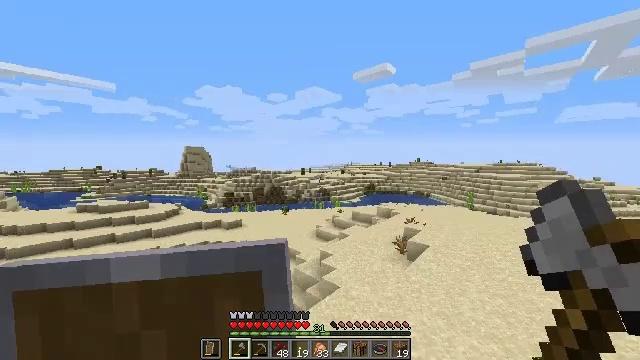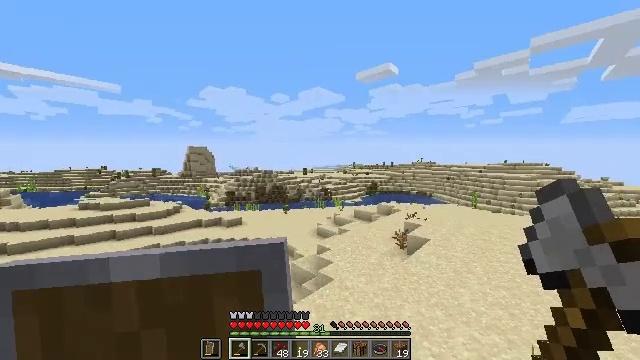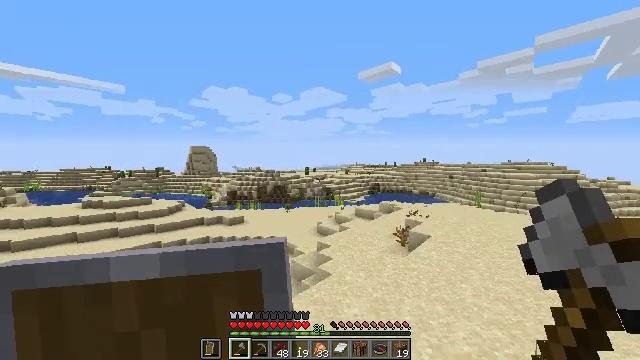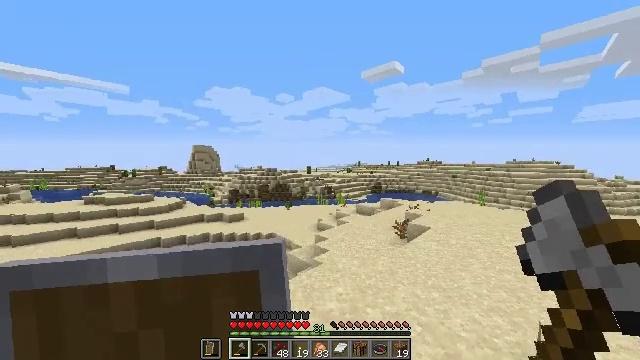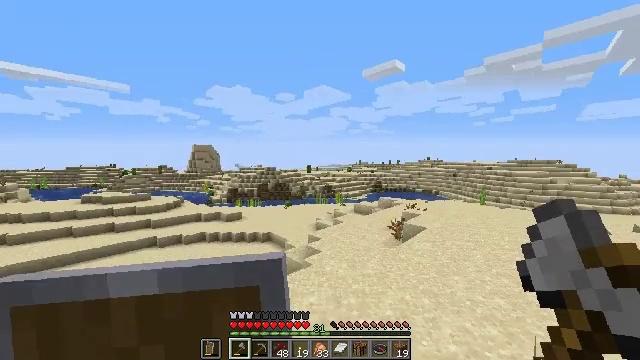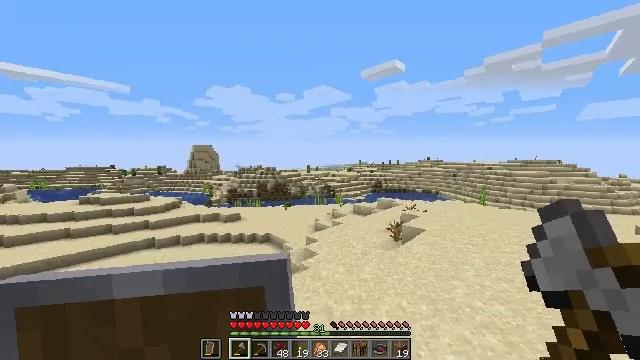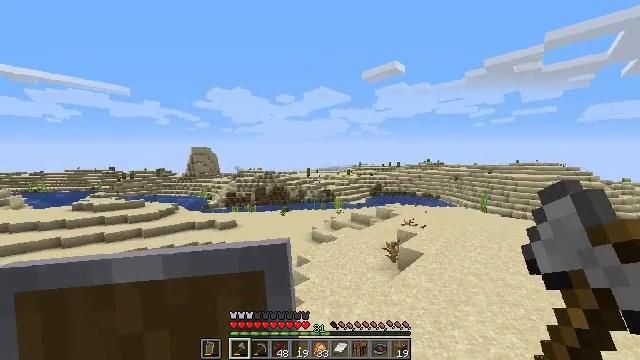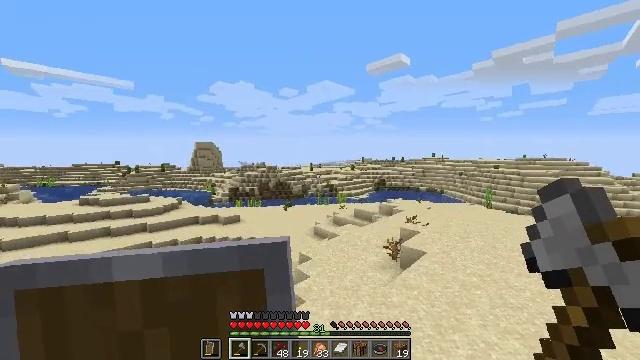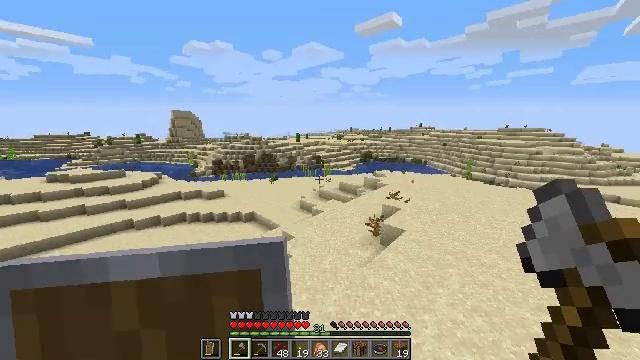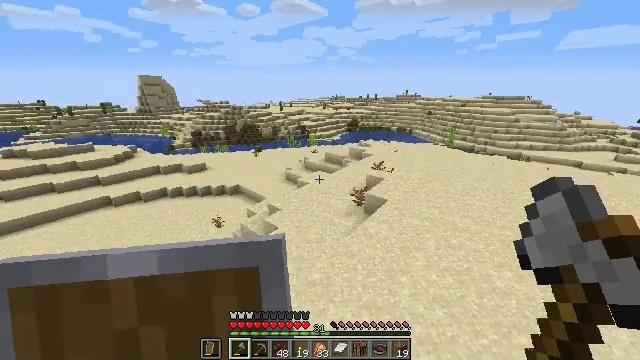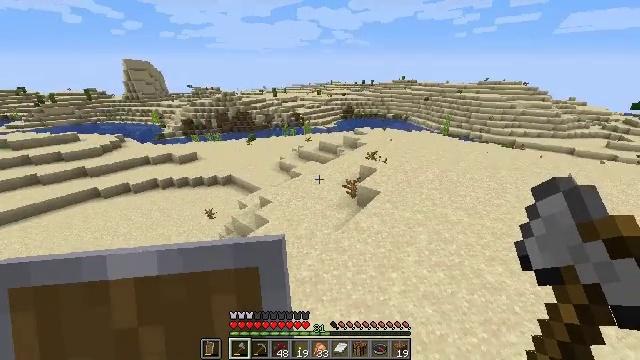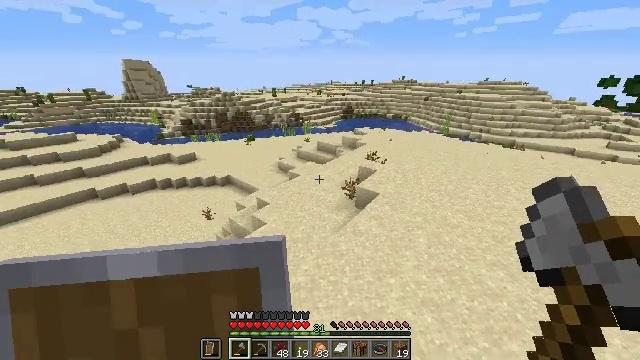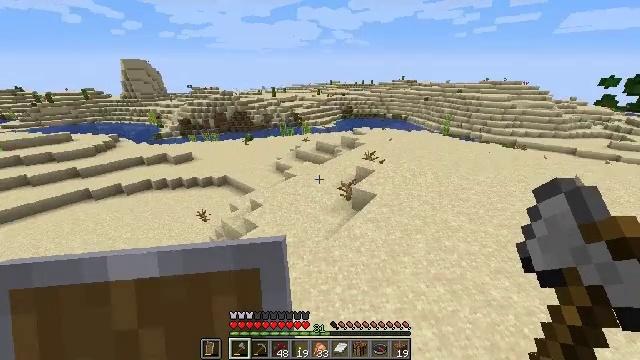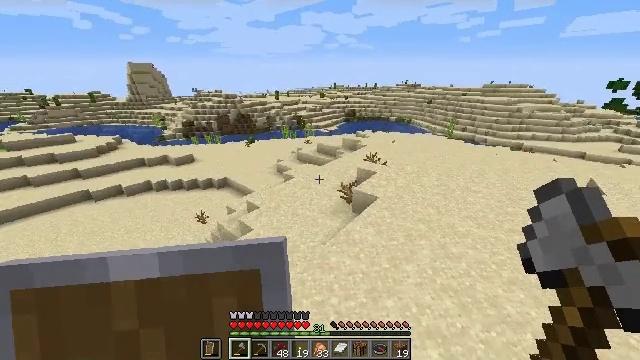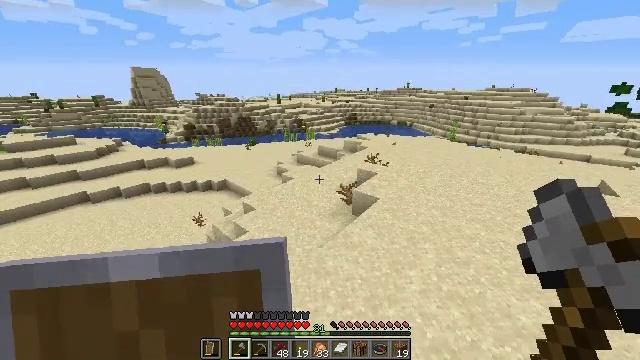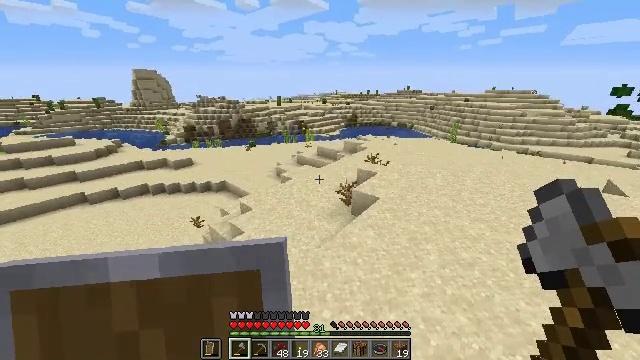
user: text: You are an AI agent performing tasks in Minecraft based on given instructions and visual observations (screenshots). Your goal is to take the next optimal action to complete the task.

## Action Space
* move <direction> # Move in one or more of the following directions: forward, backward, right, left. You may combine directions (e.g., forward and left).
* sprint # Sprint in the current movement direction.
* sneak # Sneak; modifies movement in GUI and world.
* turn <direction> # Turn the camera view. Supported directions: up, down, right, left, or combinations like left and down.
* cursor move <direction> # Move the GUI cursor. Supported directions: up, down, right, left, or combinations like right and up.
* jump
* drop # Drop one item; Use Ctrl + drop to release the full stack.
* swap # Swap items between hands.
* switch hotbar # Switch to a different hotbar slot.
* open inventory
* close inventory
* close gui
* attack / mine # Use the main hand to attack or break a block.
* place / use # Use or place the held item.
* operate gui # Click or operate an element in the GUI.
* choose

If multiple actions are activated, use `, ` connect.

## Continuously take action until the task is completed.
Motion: motion action
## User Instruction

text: Collect sand to make glass.
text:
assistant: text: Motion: move forward and move right
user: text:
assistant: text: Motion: move forward and move right
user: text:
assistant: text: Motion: move forward and move right
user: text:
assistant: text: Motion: move forward and move right
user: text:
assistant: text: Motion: move forward and move right, jump
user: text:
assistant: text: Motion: move forward and move right, jump
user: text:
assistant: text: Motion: move forward and move right, turn down, jump
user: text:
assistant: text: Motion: move forward and move right, turn right and down, jump
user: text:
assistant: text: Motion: move forward and move right, turn right and down, jump
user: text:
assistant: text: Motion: move forward and move right, turn right and down
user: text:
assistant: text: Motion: move forward and move right
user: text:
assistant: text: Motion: move forward
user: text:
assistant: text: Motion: move forward
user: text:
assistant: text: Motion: move forward, turn up
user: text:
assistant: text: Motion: move forward
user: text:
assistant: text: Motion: move forward, turn up
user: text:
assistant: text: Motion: move forward, turn up
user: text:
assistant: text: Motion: move forward, turn up, jump
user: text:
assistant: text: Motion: move forward, turn up, jump
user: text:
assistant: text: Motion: move forward, turn up, jump
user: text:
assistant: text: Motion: move forward, turn up, jump
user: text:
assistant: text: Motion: move forward, jump
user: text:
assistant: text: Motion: move forward and move right
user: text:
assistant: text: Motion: move forward and move right
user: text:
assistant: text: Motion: move forward and move right
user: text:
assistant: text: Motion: move forward and move right
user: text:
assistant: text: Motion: move forward and move right
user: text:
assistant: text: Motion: move forward and move right
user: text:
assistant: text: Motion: move forward and move right
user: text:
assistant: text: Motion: move forward and move right